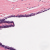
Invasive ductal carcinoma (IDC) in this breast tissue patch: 0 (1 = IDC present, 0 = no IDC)